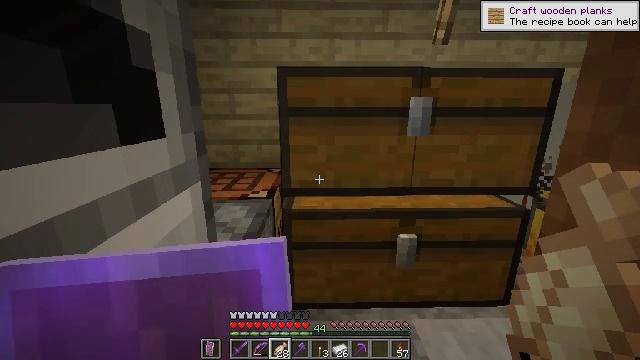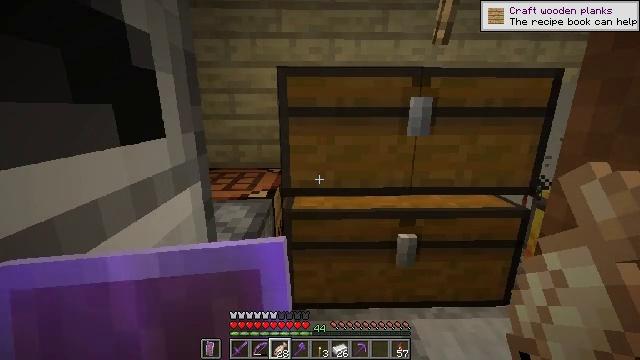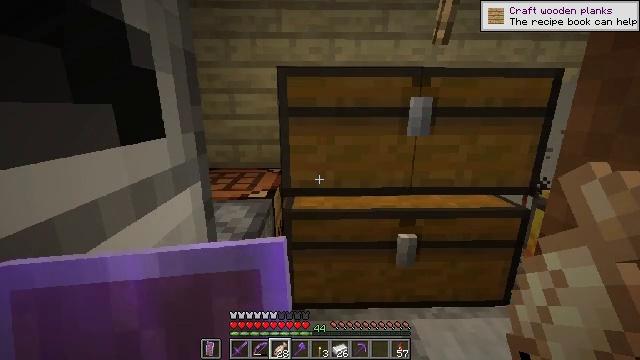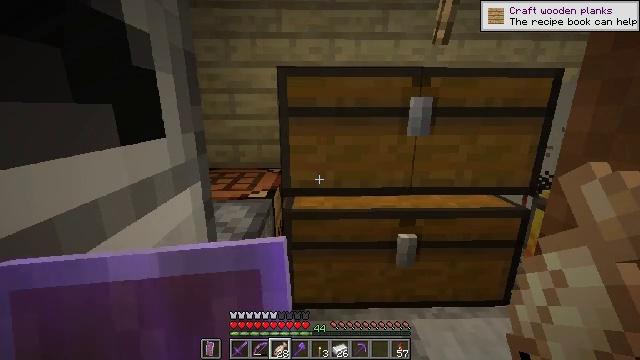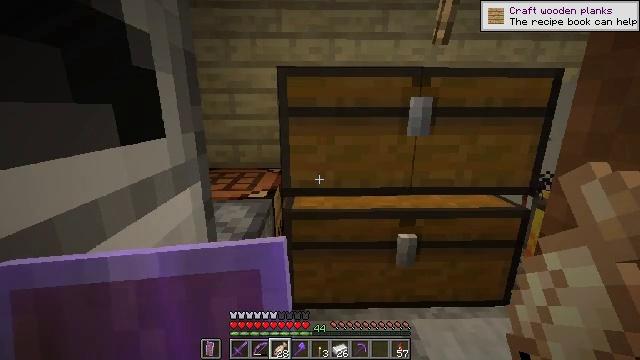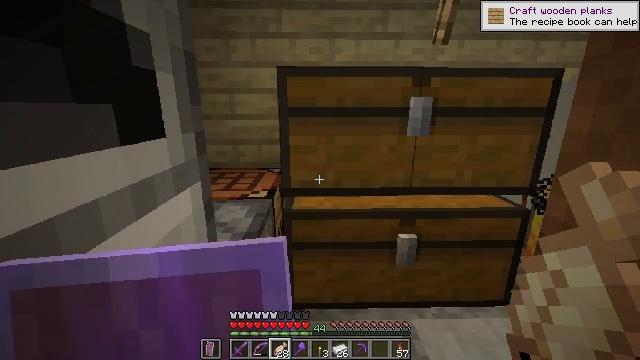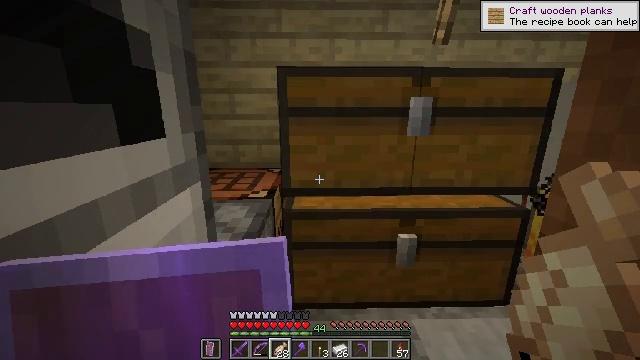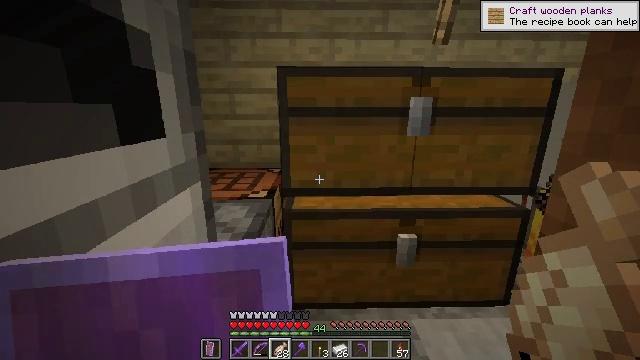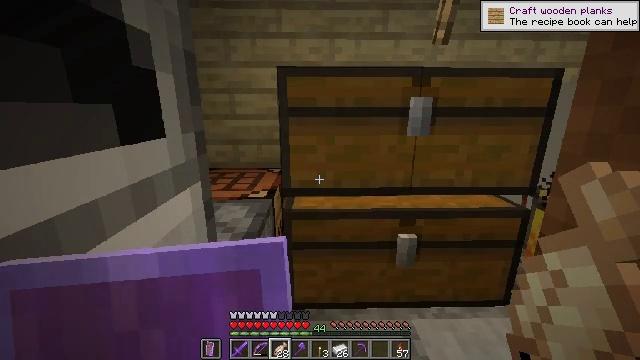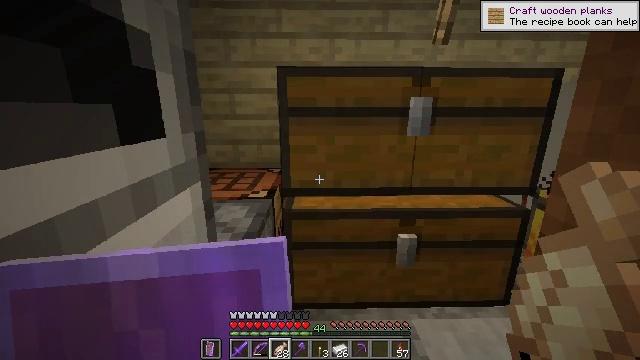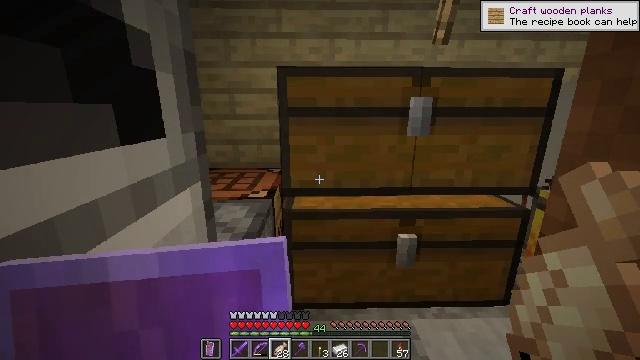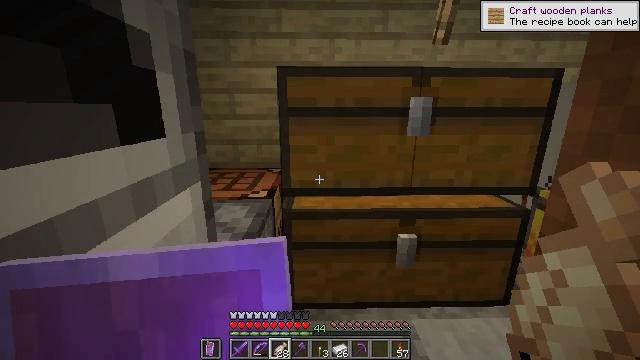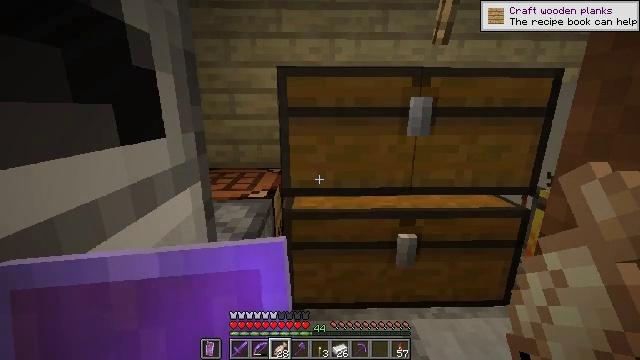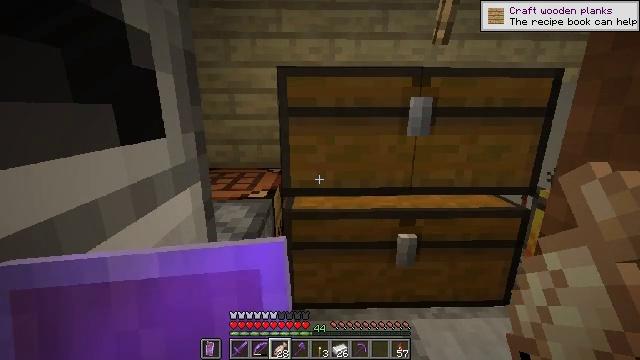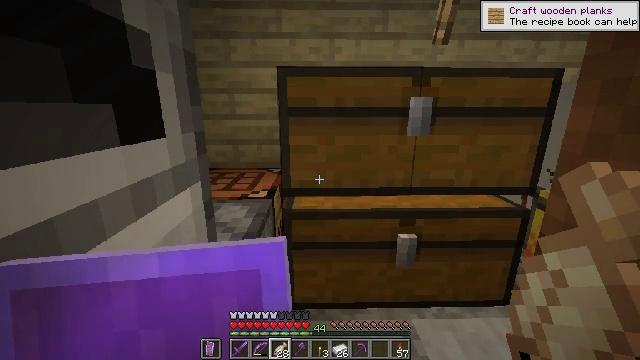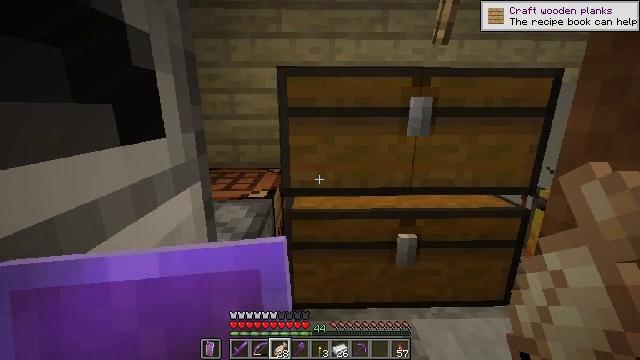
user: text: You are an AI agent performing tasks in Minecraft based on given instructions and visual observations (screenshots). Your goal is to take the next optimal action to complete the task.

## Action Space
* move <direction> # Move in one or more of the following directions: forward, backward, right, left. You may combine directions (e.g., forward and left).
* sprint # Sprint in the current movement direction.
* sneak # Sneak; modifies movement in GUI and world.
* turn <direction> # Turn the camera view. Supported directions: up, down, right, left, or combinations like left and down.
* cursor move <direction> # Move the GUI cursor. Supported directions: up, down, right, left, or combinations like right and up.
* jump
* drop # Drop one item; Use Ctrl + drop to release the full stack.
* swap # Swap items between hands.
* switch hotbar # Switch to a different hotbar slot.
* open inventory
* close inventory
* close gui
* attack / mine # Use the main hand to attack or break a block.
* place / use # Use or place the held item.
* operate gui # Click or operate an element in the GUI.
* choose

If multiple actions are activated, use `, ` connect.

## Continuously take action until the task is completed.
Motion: motion action
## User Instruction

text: Use crimson stems to create crimson planks.
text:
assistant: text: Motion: no_op
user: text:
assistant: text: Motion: no_op
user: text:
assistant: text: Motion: no_op
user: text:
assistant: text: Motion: no_op
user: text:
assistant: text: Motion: no_op
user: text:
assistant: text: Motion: no_op
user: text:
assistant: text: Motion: no_op
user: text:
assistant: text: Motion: no_op
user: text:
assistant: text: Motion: no_op
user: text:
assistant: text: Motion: no_op
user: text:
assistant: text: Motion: no_op
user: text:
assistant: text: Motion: no_op
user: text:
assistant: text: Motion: no_op
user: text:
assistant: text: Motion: no_op
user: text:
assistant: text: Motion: no_op
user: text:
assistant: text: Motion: no_op
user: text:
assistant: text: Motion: no_op
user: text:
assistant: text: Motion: no_op
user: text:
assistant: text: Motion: no_op
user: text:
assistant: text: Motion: no_op
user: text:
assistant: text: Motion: no_op
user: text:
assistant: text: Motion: no_op
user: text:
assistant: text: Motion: no_op
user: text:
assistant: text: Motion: no_op
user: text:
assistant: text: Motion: no_op
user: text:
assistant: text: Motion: no_op
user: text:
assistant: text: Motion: no_op
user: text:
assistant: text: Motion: no_op
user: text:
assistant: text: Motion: no_op
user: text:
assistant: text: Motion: no_op